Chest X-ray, PA view. Patient: 48 years old, sex F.
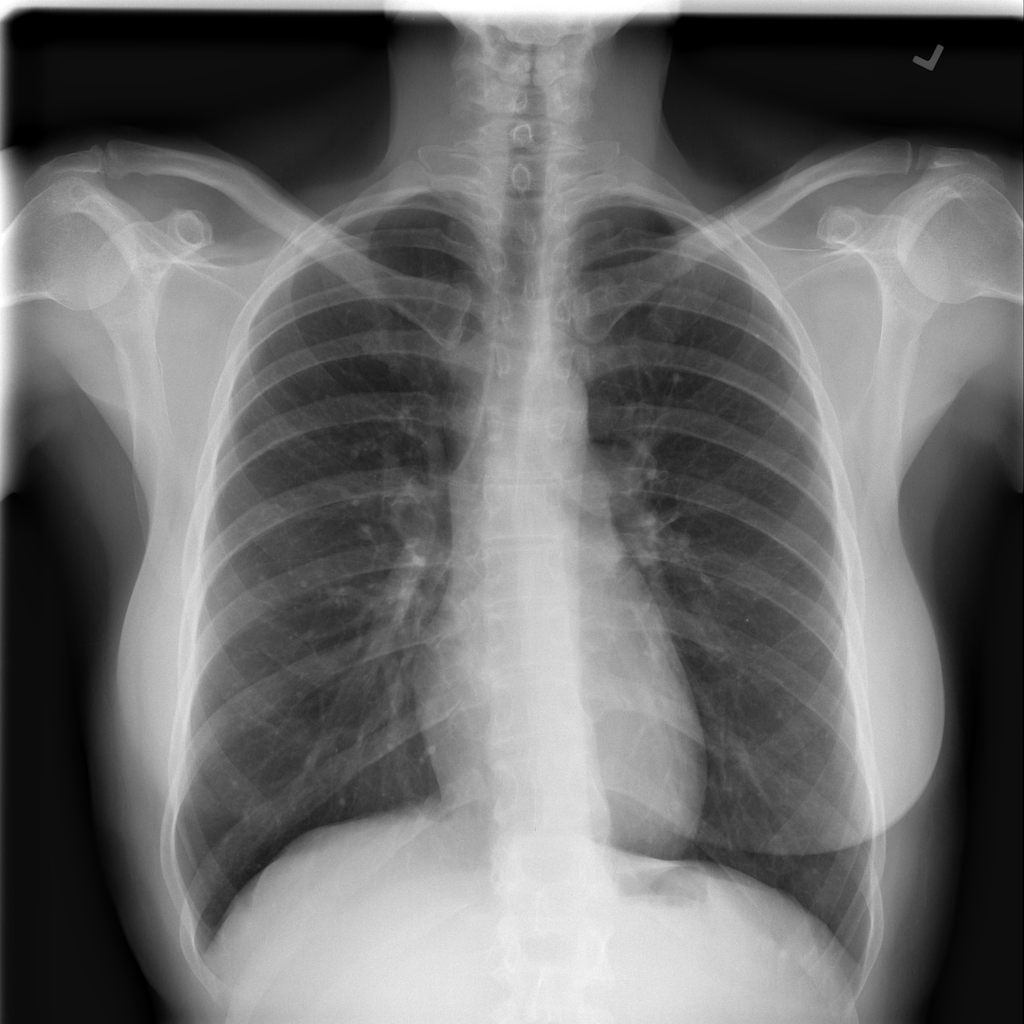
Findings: No Finding